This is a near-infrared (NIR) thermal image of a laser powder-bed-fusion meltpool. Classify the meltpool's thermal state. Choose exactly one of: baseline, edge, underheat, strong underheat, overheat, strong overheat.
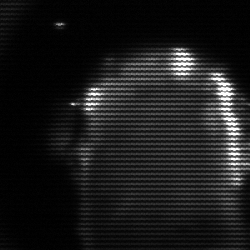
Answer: baseline